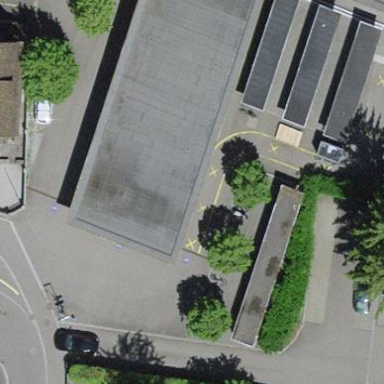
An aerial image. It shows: View of roof of building.